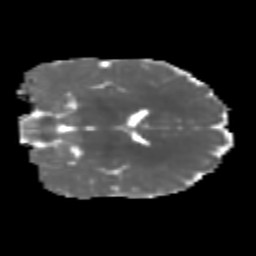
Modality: MD
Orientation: coronal
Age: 7
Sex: male
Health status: healthy